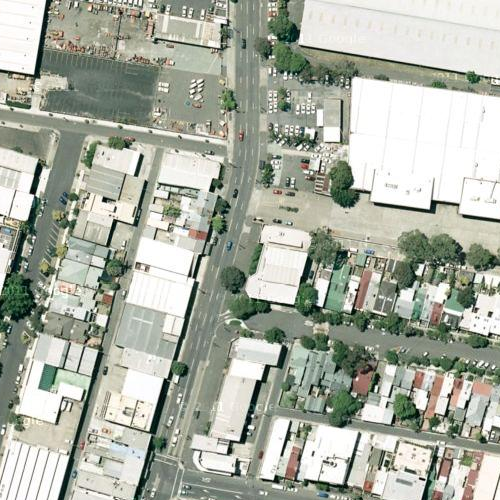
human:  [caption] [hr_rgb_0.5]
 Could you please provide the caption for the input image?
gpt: There are many cars parked neatly in the industrial area with some white buildings beside .

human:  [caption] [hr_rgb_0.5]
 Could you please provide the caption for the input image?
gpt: An industrial area with many white houses while many cars parked neatly in the parking lot .

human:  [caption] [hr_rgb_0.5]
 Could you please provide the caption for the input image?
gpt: This is an industrial area with many white buildings and some parking lots .

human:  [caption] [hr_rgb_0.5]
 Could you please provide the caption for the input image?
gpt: An industrial area with lots of white houses while many cars parked neatly in the parking lots .

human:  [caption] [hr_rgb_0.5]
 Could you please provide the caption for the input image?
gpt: Many cars parked neatly in the industrial area .